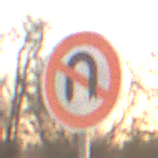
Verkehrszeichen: VerbotWenden
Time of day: SunriseSunset
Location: Outdoor (Nature)
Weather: PartlyCloudy
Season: NotSpecified
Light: Natural